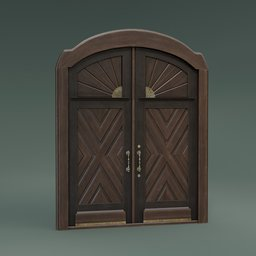
Label: architecture